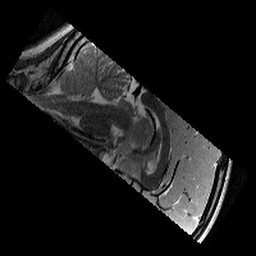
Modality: T2w
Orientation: sagittal
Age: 9
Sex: male
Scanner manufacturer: siemens
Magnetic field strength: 3 T
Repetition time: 9.23 s
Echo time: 0.067 s